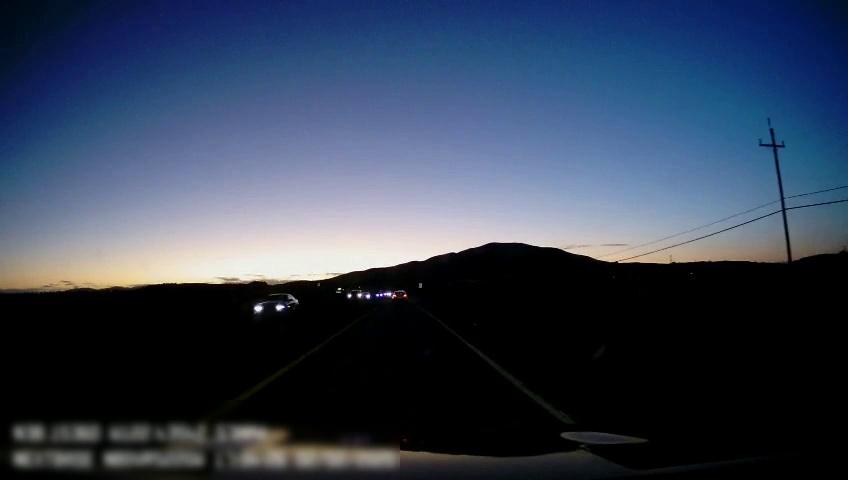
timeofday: Dusk/Dawn/Twilight
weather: Other
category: Drivable Space
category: Vehicles | Car
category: Vehicles | Truck
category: Vehicles | Car
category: Lanes | Current Lane
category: Lanes | Current Lane